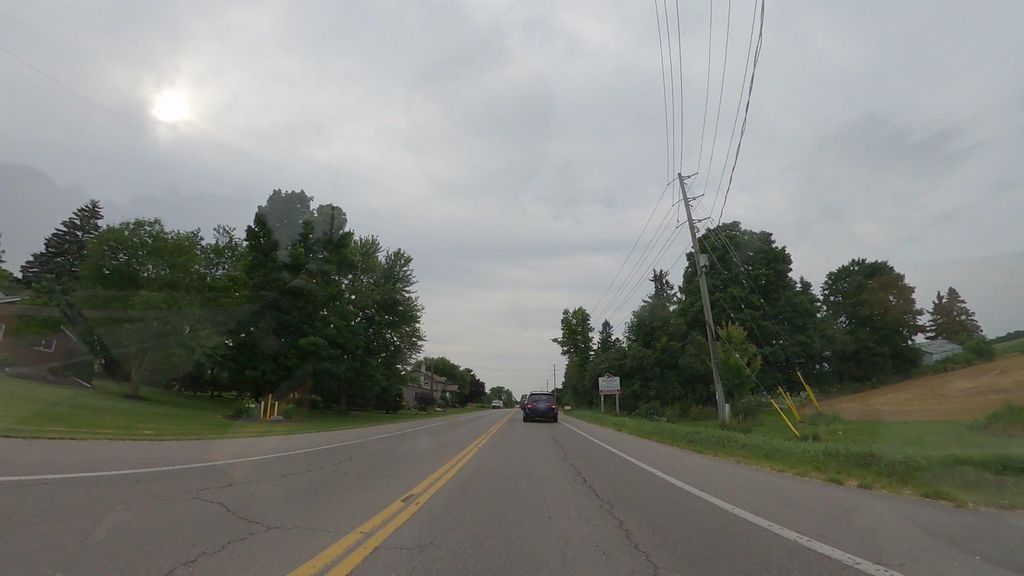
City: kitchener-waterloo